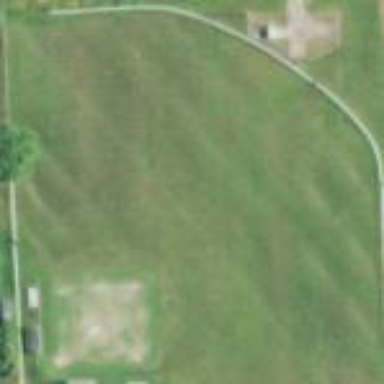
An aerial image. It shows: Baseball pitch for leisure land.